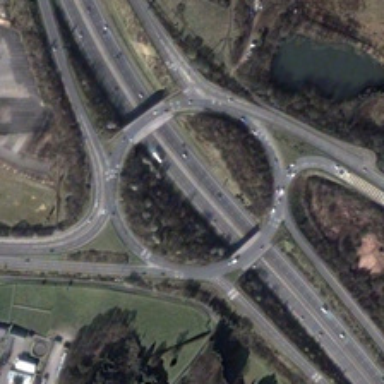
There is a lake near the overpass .